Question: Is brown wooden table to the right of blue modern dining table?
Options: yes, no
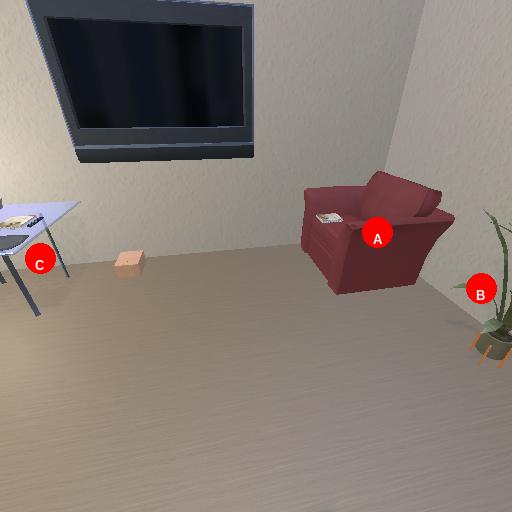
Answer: yes